三年级 · 算术
把下边的算式补充完整。

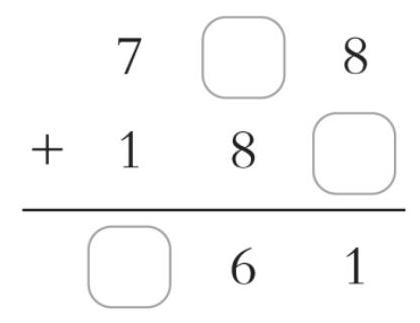
答案: : +188

9 $6 \quad 1$